CT reconstruction: vmi40
Segmentation target: lesions
Patient: M, age 65
ISS stage: Stage 1
Metal implant: no
Axial slice:
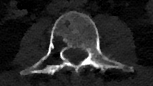
Sagittal slice:
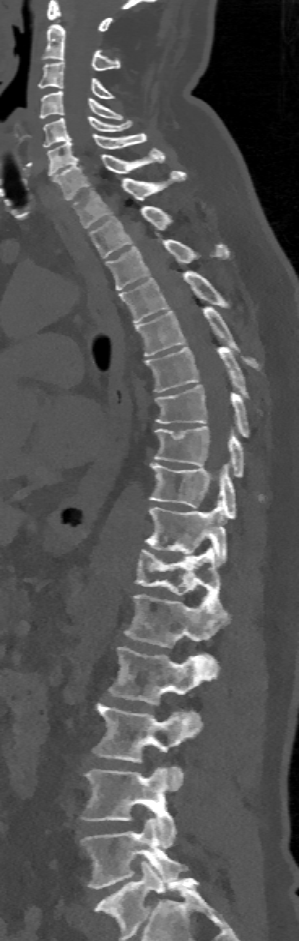